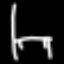
Label: chair